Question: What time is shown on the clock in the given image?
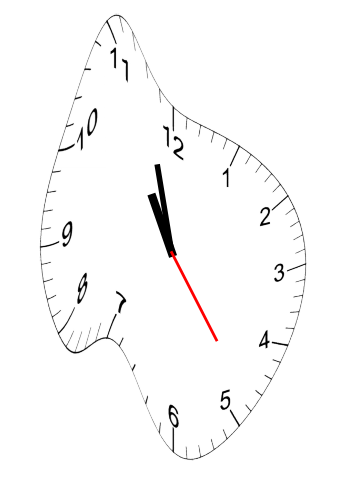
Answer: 10:57:24